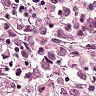
Metastatic tissue present: yes